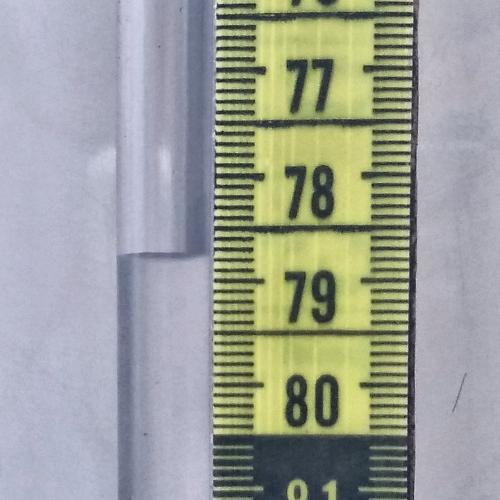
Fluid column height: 78.8 cm